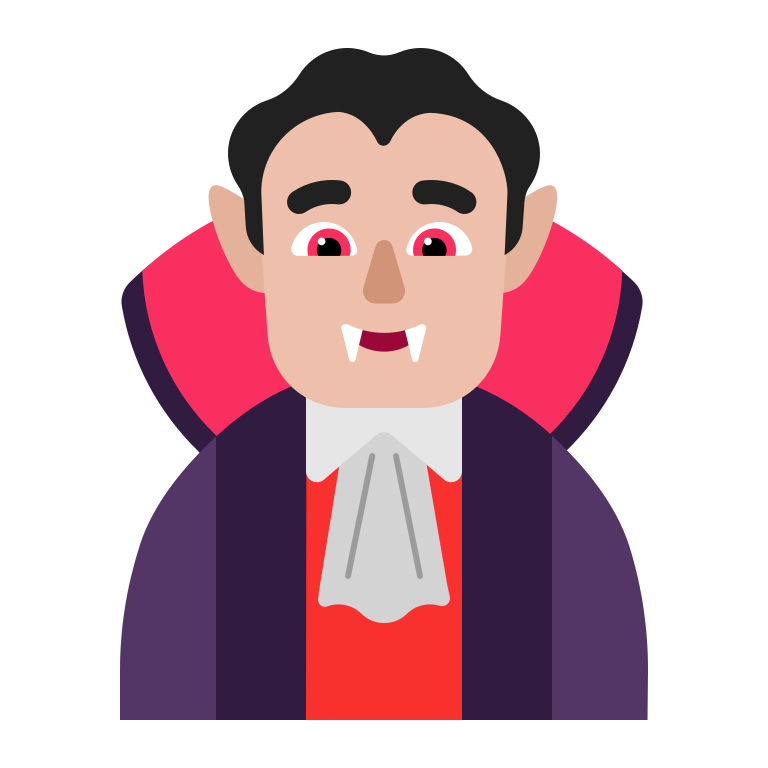
man vampire flat  light